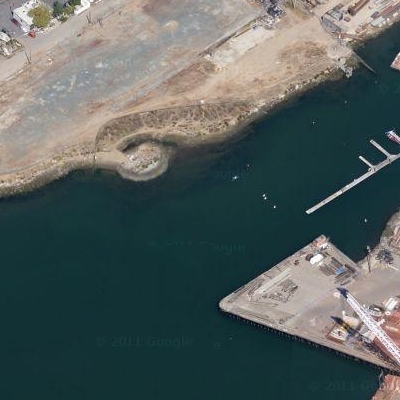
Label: dRiverLake